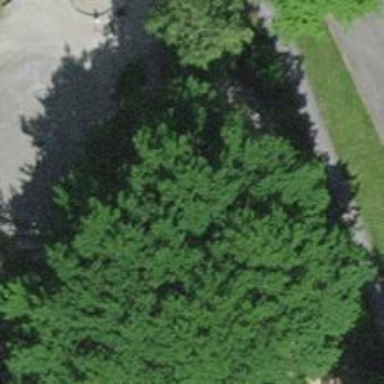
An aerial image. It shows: Broadleaved tree with lush leaves.